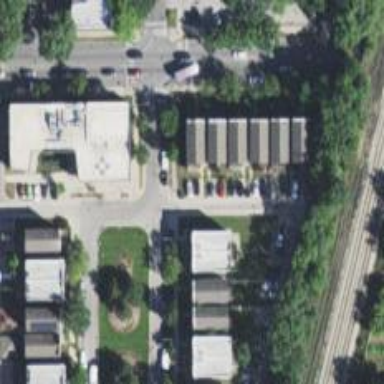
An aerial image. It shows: Alley classified as service road.